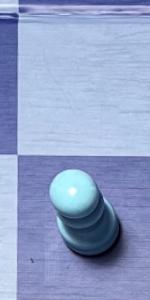
Label: Pawn_White